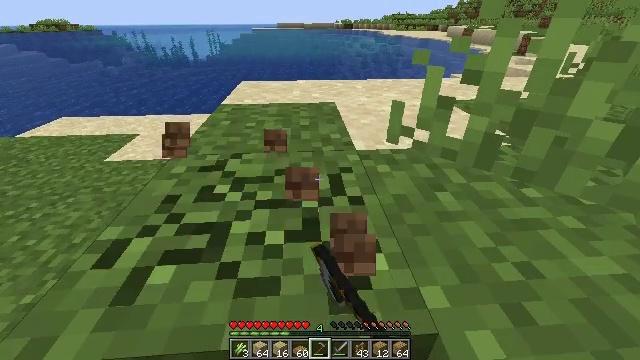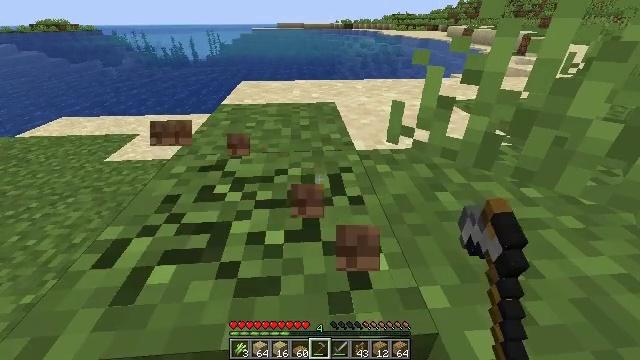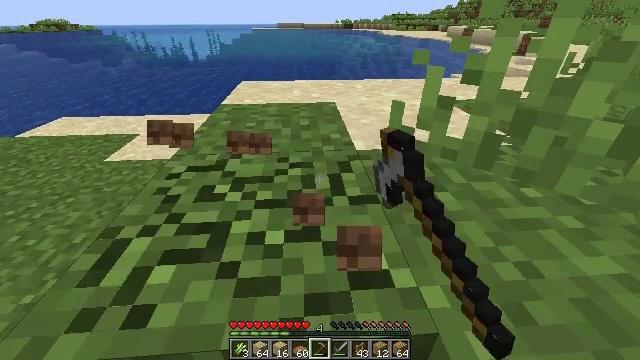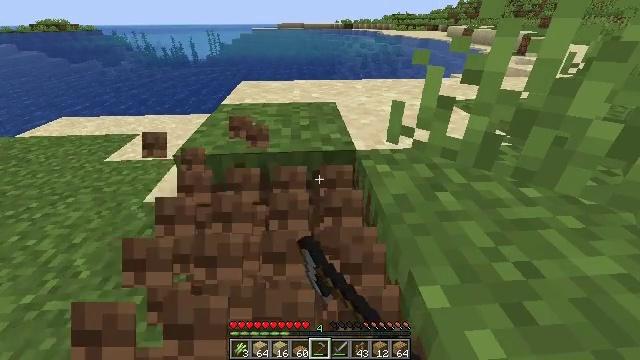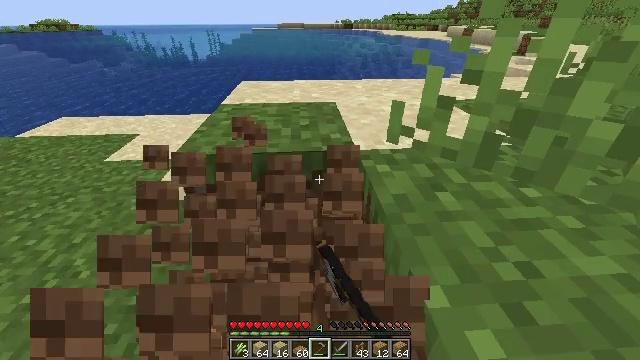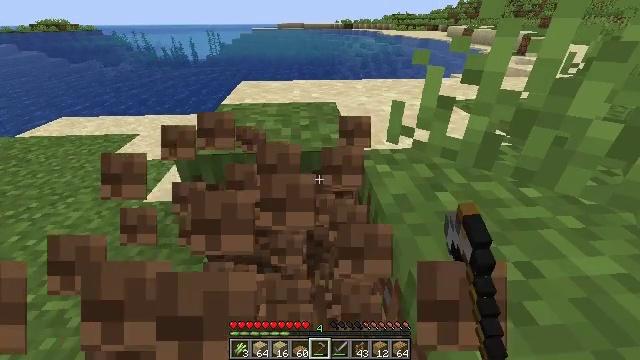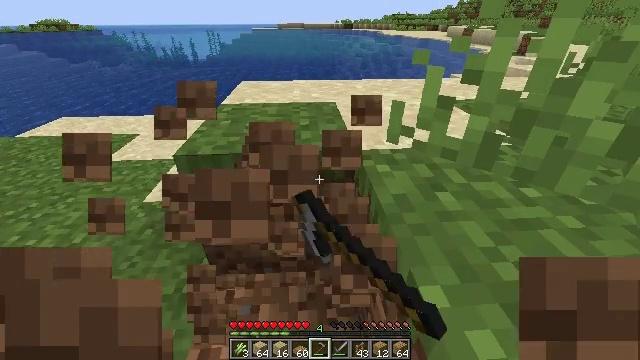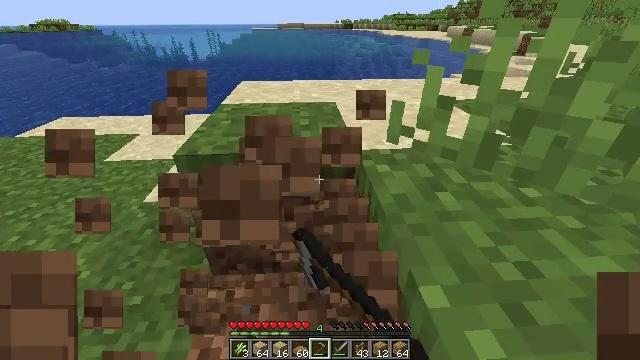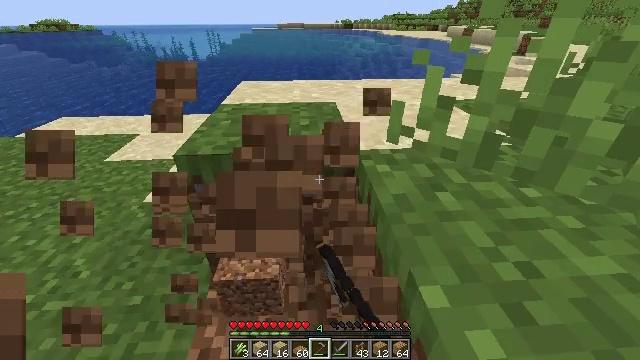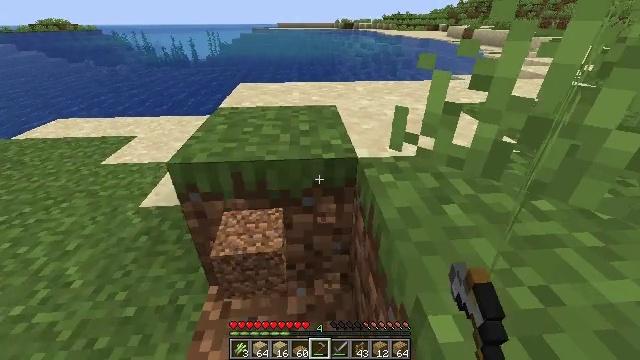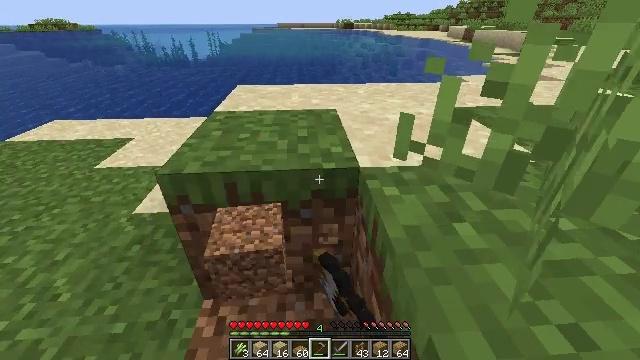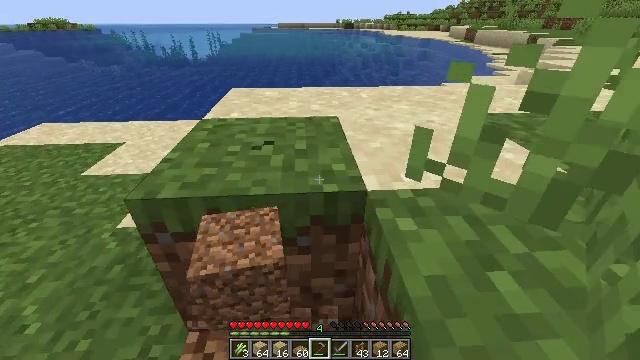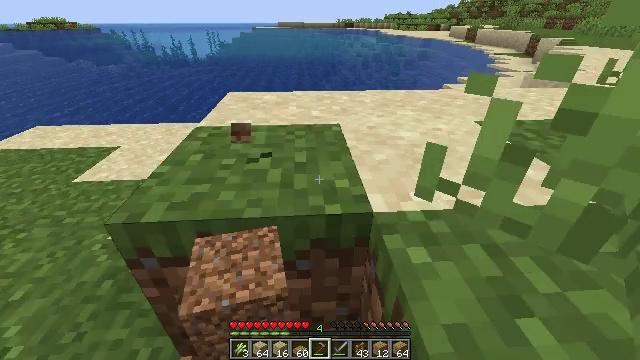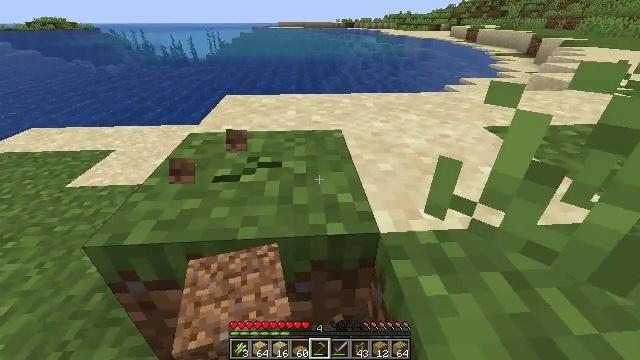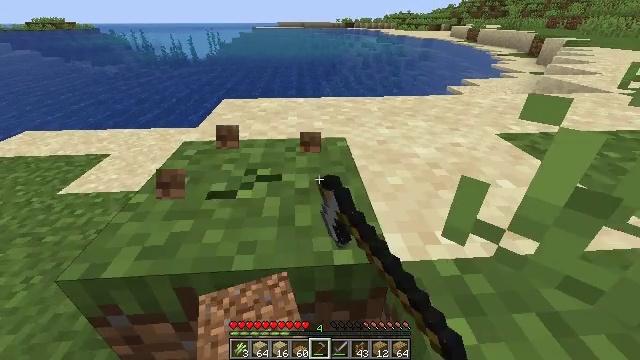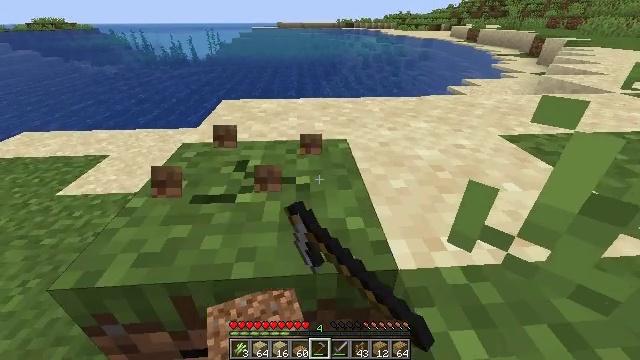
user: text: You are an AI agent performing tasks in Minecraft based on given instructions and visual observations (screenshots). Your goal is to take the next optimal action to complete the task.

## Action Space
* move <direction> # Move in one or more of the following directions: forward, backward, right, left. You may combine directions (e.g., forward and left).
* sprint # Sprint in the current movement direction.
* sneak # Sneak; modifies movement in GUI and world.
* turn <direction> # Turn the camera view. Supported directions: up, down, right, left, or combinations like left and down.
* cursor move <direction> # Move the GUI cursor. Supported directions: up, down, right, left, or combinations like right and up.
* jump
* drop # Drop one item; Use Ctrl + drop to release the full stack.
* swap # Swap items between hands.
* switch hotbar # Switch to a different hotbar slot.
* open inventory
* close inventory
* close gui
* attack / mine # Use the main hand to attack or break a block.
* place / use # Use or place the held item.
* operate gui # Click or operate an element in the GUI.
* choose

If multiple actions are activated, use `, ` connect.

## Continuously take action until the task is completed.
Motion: motion action
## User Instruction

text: Collect the grass block using a shovel.
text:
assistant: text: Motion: attack / mine
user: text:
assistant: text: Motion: attack / mine
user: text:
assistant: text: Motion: attack / mine
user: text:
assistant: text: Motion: attack / mine
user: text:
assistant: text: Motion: attack / mine
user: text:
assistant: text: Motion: attack / mine
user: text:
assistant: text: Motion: attack / mine
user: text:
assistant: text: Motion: attack / mine
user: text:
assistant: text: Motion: move forward, attack / mine
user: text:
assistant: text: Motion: move forward, attack / mine
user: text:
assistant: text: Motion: move forward, attack / mine
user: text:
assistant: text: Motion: move forward, attack / mine
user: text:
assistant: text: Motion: attack / mine
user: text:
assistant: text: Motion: attack / mine
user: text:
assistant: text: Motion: attack / mine
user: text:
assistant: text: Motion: attack / mine
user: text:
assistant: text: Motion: attack / mine
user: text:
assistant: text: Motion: attack / mine
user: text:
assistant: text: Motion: attack / mine
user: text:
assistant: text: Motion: attack / mine
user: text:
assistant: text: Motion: attack / mine
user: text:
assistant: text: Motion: attack / mine
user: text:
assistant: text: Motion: attack / mine
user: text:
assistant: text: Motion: attack / mine
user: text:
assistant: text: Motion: attack / mine
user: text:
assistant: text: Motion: attack / mine
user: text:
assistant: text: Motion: attack / mine
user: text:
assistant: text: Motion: attack / mine
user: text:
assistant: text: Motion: attack / mine
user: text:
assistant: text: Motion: attack / mine